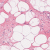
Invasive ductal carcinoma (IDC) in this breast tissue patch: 0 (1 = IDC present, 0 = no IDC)